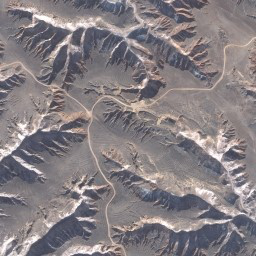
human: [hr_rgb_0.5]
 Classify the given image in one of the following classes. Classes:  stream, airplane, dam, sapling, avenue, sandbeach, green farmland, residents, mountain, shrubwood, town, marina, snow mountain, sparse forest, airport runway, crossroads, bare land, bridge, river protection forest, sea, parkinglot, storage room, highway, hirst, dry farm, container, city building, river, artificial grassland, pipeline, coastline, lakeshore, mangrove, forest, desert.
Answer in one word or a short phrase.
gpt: mountain